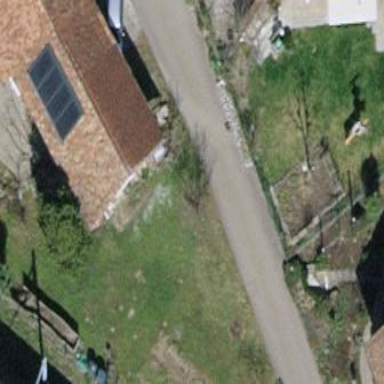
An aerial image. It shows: Shed.